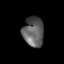
Tissue: lung
Cell type: Others
Senescence score: 0.2306
Nuclear area (px): 608
Mean DAPI intensity: 95.498